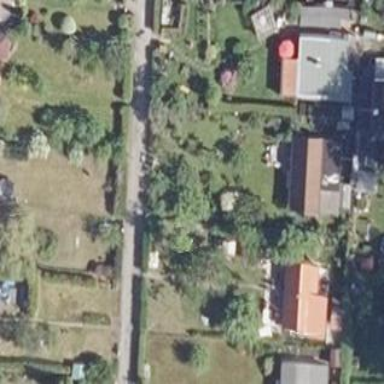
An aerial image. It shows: Plot in the allotments.